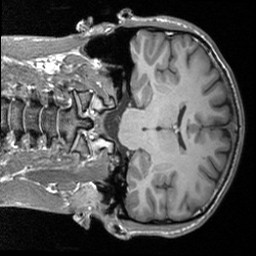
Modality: T1w
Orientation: coronal
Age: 27
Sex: male
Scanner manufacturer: siemens
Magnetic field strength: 3 T
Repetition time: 1.9 s
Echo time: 0.00226 s